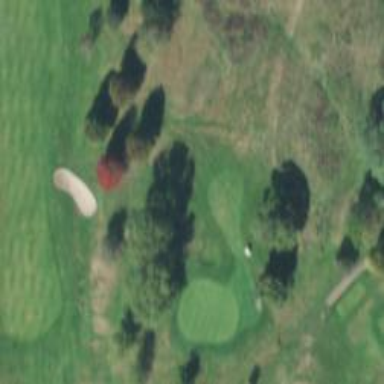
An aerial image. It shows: Golf hole.